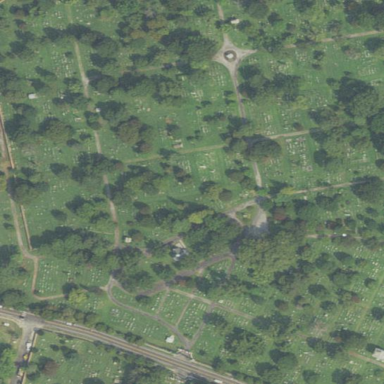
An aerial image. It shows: Cemetery.